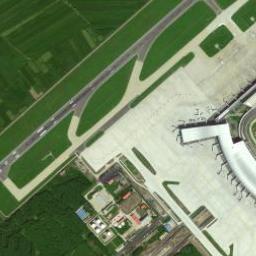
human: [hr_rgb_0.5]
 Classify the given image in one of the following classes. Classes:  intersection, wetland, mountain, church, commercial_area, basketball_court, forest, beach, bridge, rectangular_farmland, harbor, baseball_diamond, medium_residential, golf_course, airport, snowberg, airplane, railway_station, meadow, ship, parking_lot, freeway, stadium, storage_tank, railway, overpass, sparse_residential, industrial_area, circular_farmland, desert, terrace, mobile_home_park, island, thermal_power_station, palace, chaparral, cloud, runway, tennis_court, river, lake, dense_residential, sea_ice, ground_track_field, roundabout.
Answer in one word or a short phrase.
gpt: airport